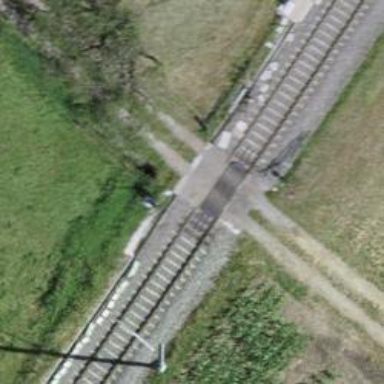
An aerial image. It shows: Railway level crossing.